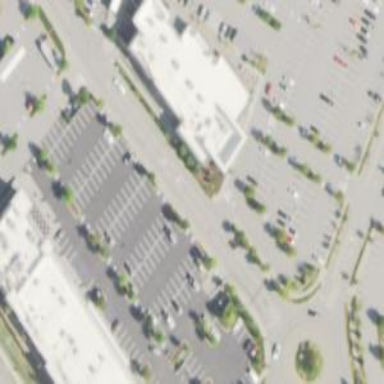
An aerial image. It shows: Retail building.